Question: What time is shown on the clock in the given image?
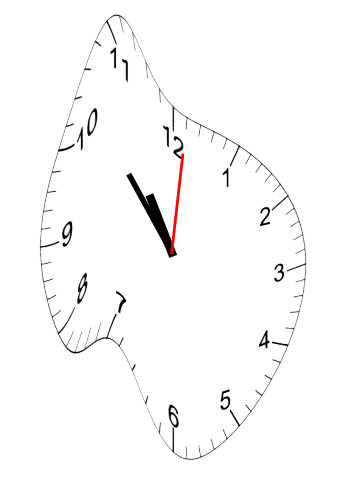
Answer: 10:53:01